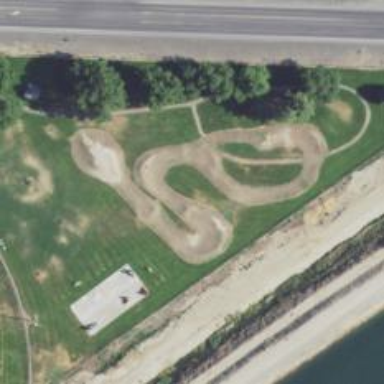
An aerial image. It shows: Cycling track for leisure and sports activities.